Question: I have a table like this:

I need to add a character "A" incremented number of times to the end of stor_Id if qty <=90.
So after returning a query I should get Something like:
'''
Stor_Id
7131
7066
7067a
8042aa
7896aaa
6380aaaa
'''
Thanks!
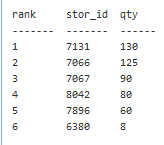
Answer: Assuming Rank is also an incrementing number. If not then I'm not sure how to have a number increment for each row your operating on.
Something like this should work (not tested, but should be almost there)
'''
UPDATE U
SET stor_Id = stor_Id + REPLICATE('A',rank)
FROM MyTable AS U
WHERE qty <= 90
'''